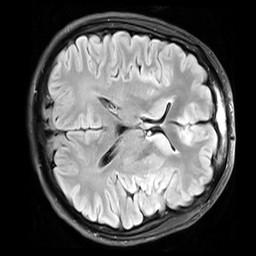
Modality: FLAIR
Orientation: axial
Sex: male
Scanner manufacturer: siemens
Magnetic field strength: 3 T
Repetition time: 10 s
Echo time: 0.09 s